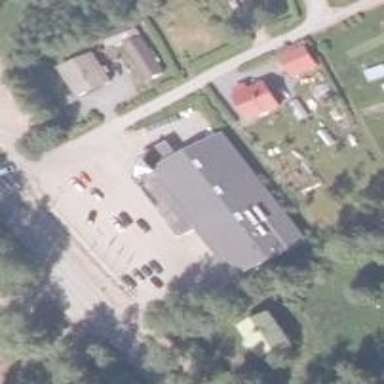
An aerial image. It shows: Supermarket.